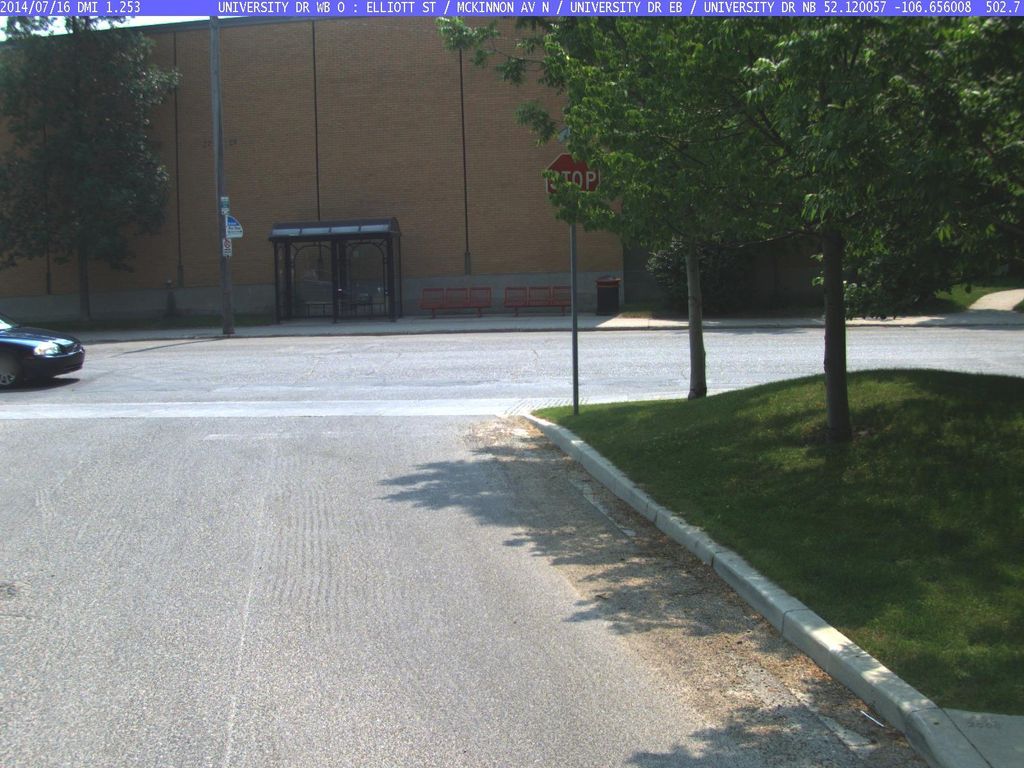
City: saskatoon